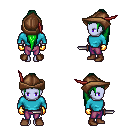
a pixel art fantasy rpg character, female body template, dark elf, purple skin, teal long-sleeve shirt, magenta pants, green extra-long topknot hairstyle, leather cap, gold gloves, brown shoes, dagger, four views (front, back, left, right), 2x2 character sprite sheet, small pixel art, hard edges, no anti-aliasing